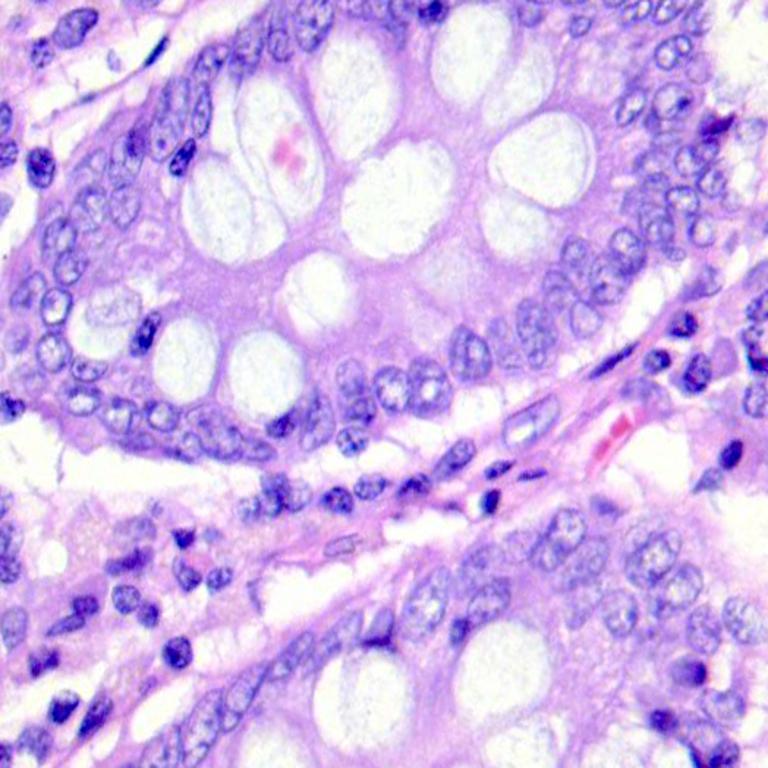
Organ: colon
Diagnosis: benign